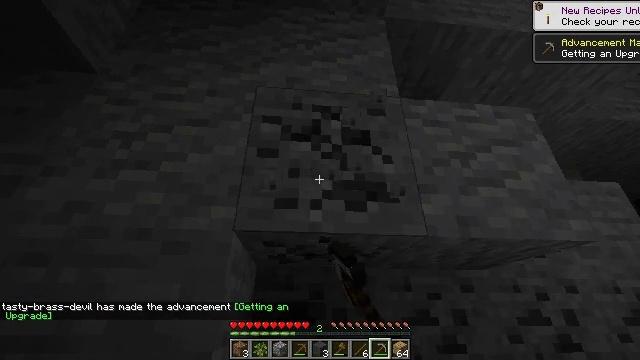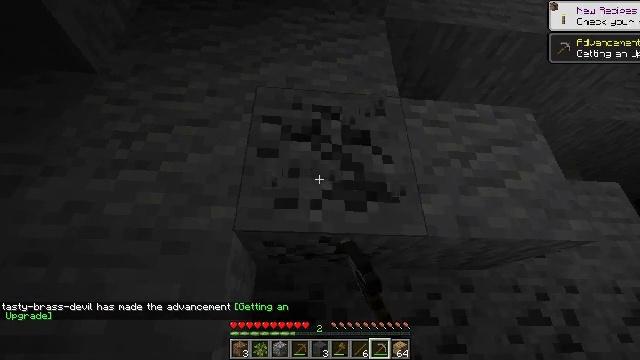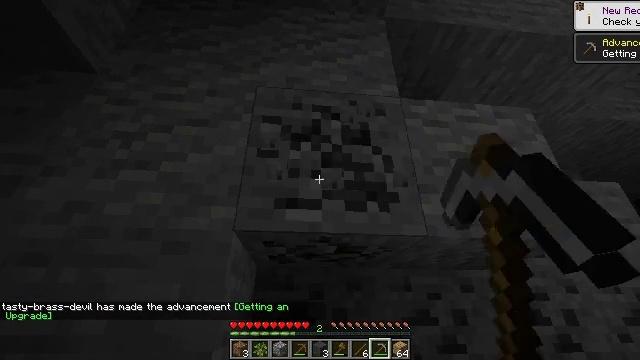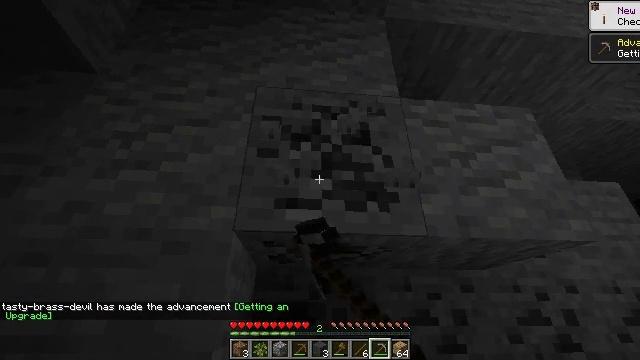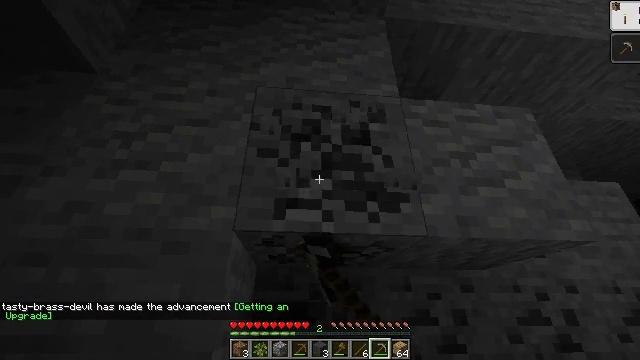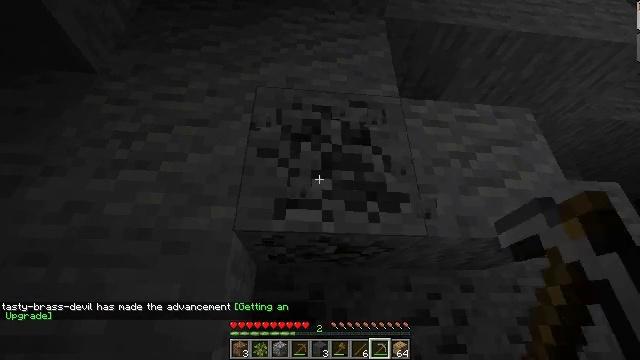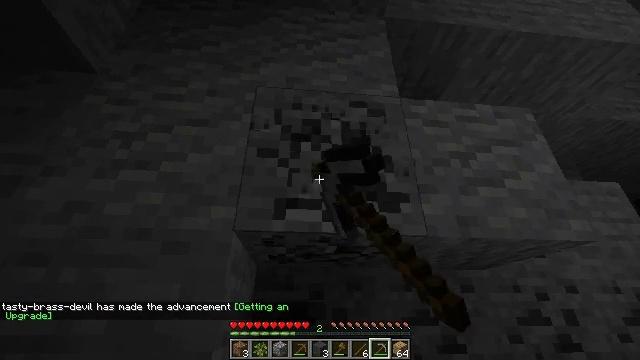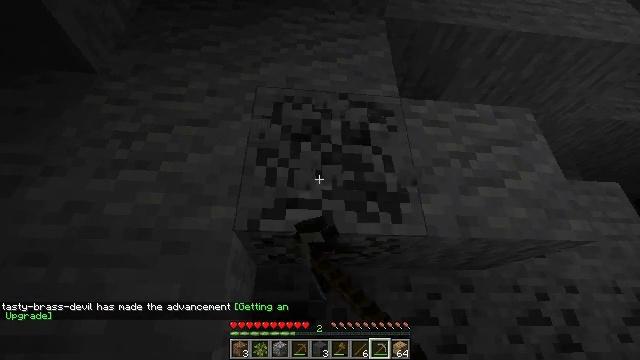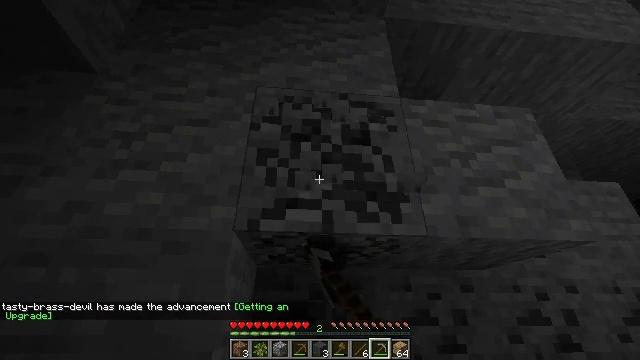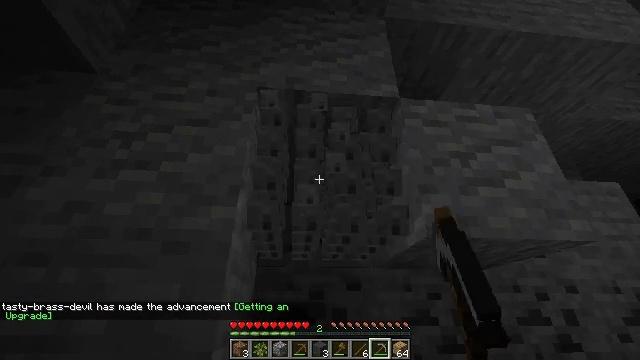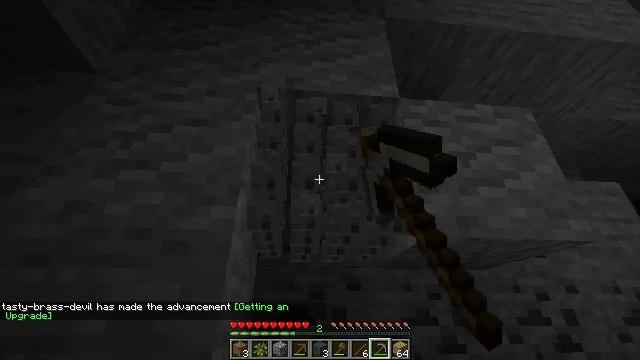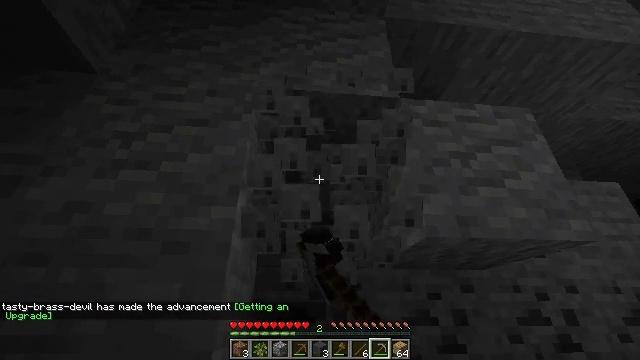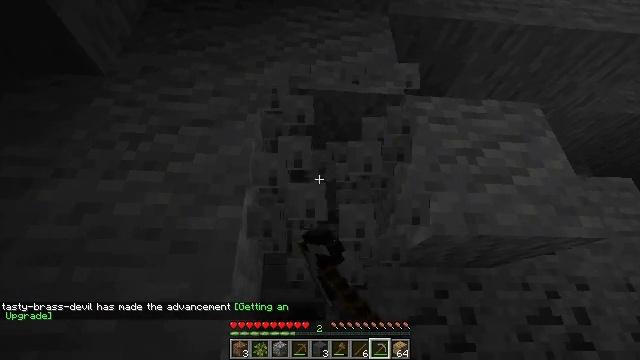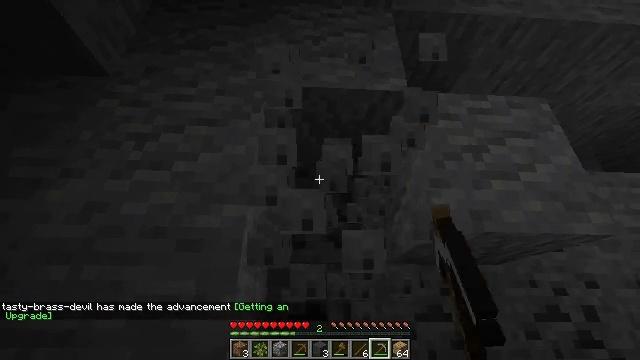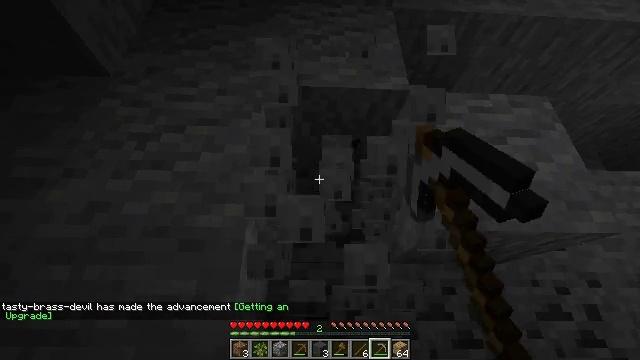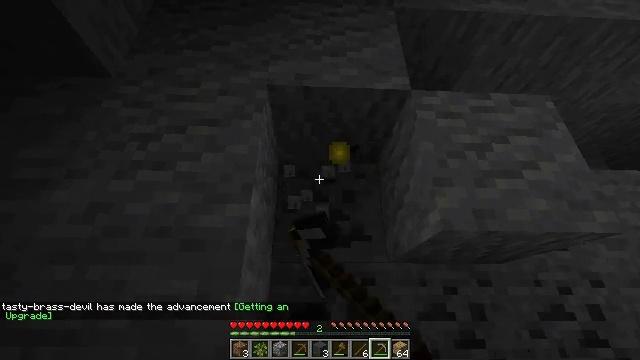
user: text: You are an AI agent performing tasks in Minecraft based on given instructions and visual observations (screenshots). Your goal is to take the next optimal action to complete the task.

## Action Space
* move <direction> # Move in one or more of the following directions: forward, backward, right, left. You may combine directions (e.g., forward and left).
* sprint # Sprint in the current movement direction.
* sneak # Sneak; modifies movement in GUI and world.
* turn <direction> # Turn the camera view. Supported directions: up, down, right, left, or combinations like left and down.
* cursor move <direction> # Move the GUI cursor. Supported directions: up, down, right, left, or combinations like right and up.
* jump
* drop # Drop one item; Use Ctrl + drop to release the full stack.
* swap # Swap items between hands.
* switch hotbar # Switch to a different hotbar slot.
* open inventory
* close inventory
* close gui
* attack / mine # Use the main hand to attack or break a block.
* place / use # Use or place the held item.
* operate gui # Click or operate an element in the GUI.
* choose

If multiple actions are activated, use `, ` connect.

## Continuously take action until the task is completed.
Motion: motion action
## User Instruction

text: Extract coal from the ore block.
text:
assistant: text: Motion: attack / mine
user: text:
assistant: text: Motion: attack / mine
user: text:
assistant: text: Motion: attack / mine
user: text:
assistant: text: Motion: attack / mine
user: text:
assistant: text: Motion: attack / mine
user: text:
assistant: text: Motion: attack / mine
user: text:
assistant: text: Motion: attack / mine
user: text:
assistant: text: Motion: attack / mine
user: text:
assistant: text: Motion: attack / mine
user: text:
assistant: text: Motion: attack / mine
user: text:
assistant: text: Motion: attack / mine
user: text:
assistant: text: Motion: turn left, attack / mine
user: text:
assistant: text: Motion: turn left, attack / mine
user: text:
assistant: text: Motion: attack / mine
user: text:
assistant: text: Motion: attack / mine
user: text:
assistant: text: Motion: attack / mine
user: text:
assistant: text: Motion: attack / mine
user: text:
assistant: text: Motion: turn right and down, attack / mine
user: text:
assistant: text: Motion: attack / mine
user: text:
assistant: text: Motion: turn down, attack / mine
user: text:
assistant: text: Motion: attack / mine
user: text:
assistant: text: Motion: attack / mine
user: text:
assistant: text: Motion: attack / mine
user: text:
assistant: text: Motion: move forward, attack / mine
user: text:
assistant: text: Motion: move forward, attack / mine
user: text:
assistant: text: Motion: move forward, attack / mine
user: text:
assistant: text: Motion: move forward, attack / mine
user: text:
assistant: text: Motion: move forward, turn down, attack / mine
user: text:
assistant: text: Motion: turn down, attack / mine
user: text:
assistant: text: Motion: attack / mine